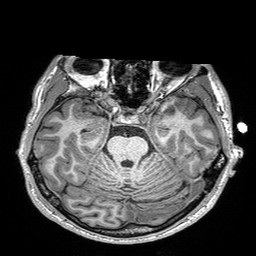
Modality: T1w
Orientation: coronal
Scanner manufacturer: siemens
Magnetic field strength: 3 T
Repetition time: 2.3 s
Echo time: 0.00298 s